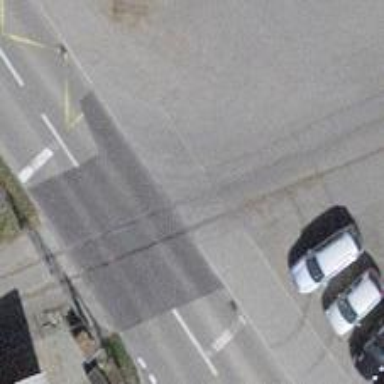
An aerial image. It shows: Uncontrolled level crossing for railway.